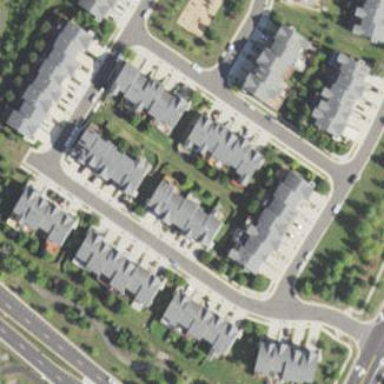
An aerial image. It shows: Sidewalk.